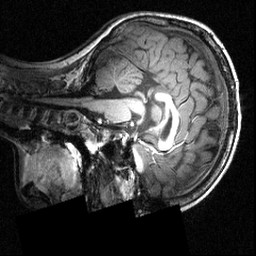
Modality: T1w
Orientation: sagittal
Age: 12
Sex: male
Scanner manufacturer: siemens
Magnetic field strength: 3.951 T
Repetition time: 1.5 s
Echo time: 0.00335 s